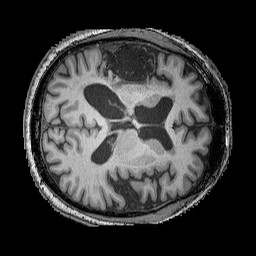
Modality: T1w
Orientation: axial
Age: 55
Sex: male
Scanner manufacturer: siemens
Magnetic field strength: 3 T
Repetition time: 2.25 s
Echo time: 0.00411 s